【题型】选择题　【知识点】平面几何　【难度】easy
如图, 将图形用放大镜放大, 应该属于( )。

A. 平移变换

B. 相似变换

C. 旋转变换

D. 对称变换
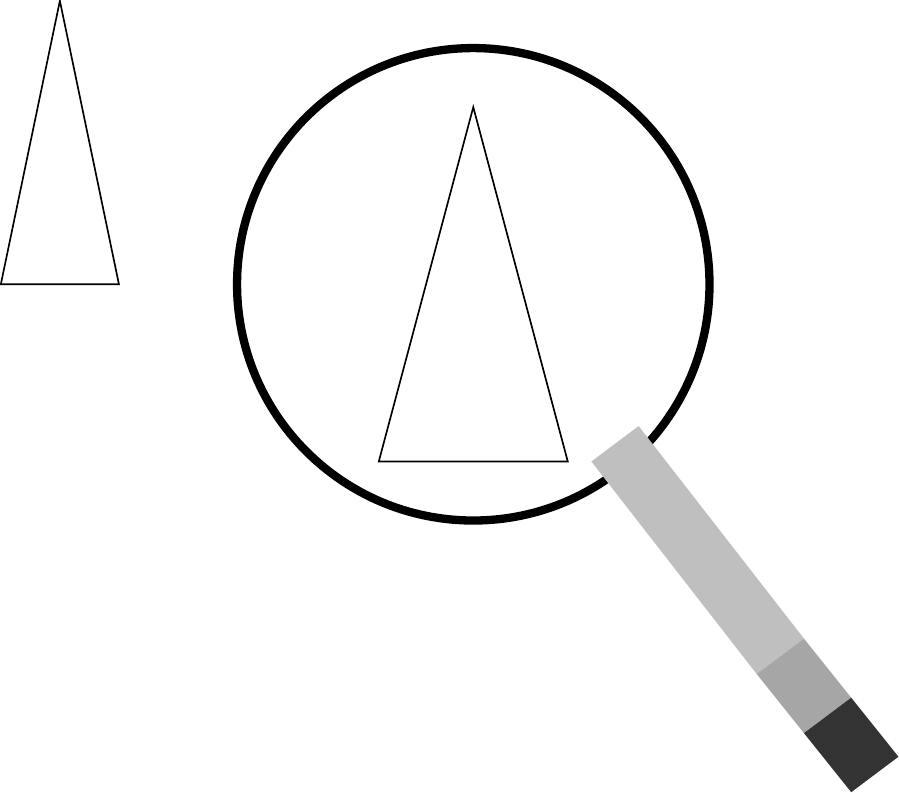
【解答】
解：根据相似图形的定义知, 用放大镜将图形放大, 属于图形的形状相同, 大小不相同, 所以属于相似变换。

故选：B。